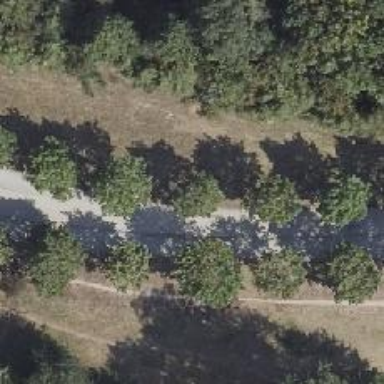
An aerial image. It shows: Broadleaved deciduous tree located in park.